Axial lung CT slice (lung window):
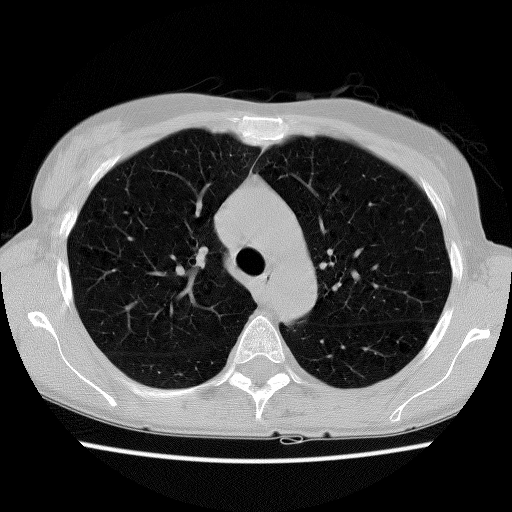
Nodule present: no